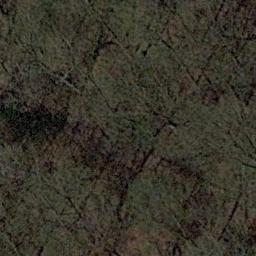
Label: forest